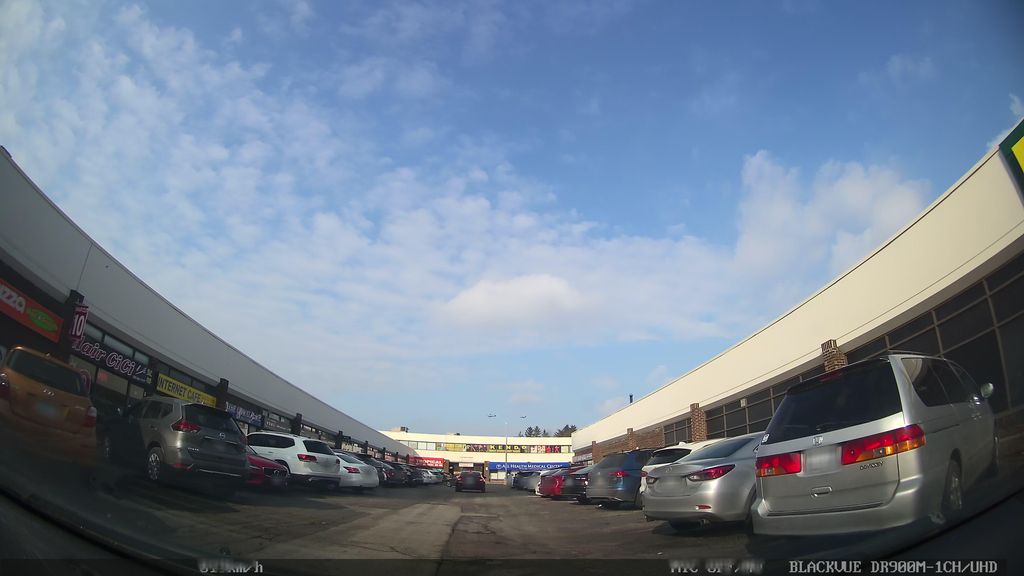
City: toronto